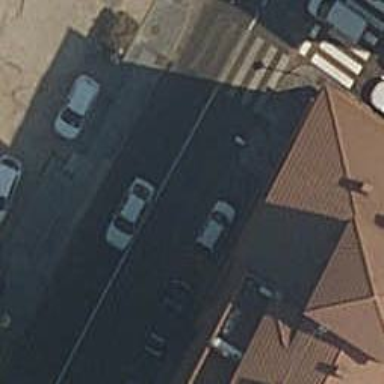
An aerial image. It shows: Public transport stop position.